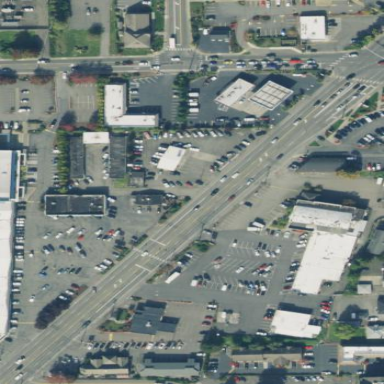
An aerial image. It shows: Retail area.